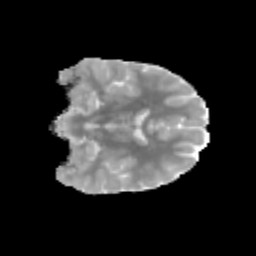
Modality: MD
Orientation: coronal
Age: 10
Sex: female
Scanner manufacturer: siemens
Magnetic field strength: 3 T
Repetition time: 3.8 s
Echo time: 0.07 s